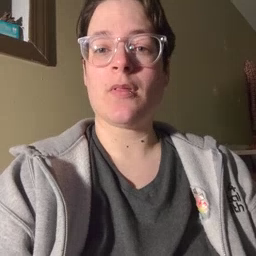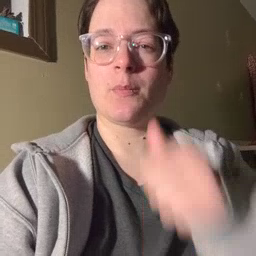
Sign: tomorrow